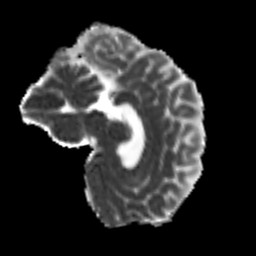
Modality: MD
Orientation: sagittal
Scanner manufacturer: siemens
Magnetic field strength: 3 T
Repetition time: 9.6 s
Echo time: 0.077 s